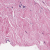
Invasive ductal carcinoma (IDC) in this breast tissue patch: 0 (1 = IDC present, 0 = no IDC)